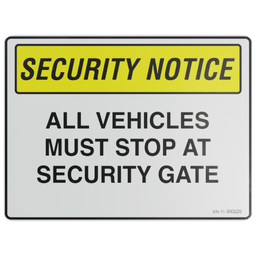
Label: decoration